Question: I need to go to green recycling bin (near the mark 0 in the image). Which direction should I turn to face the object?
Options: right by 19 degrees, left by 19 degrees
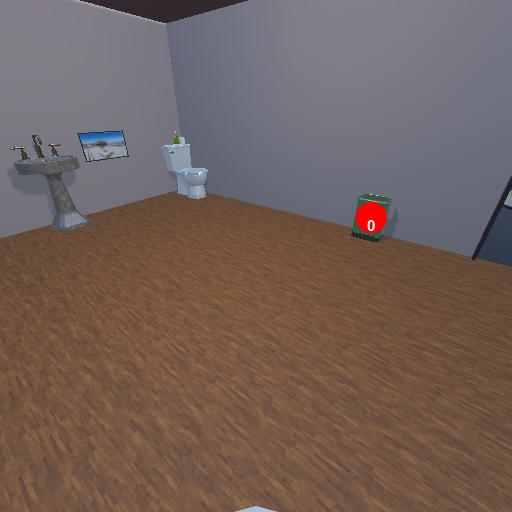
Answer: right by 19 degrees